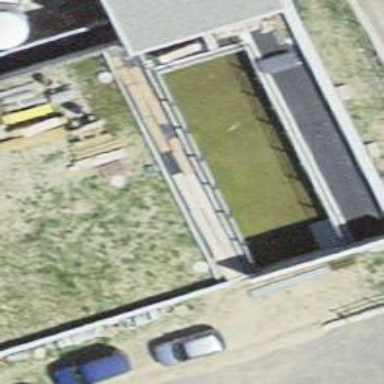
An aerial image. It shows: Outdoor swimming pool on leisure land.